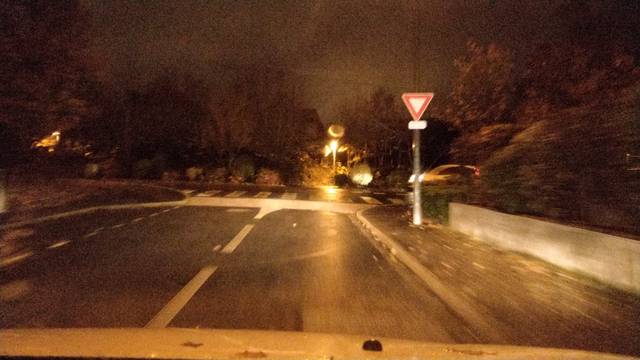
Region: France
Coordinates: 48.124, -1.617